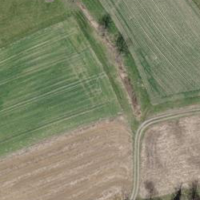
EUNIS habitat code: 52
Species observed at this site:
Pseudochorthippus parallelus
Chorthippus biguttulus